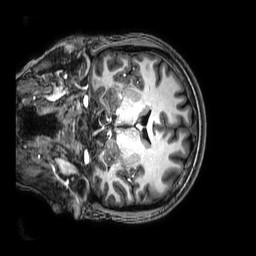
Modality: T1w
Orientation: coronal
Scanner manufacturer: philips
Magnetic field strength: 3 T
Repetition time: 0.008 s
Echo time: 0.003569 s